Question: A picture paints a thousand words...:

In my Python 2.7 application I have a button which when clicked pops up a menu.
In some circumstances this list is larger than the screen size.
- In Ubuntu 12.04 (uses Gtk 3.4.2) this is OK because you get scroll-arrows (as shown on the right of the picture).- In Ubuntu 12.10/13.04 and Fedora 17 (uses Gtk 3.6) I get the same menu but with no scroll-arrows and you cannot scroll up or down using the mouse.
The strange part is that if I click the button again - the scroll arrows reappear.
So it looks like some-sort of size-allocation issue - its not been calculated on first-popup but is on subsequent pop-up's
### Hence my question
Something obviously has changed with newer GTK libraries - what is now the correct method to display a large popup menu to ensure the scroll arrows are displayed?
Any hints how I should tackle this apparent difference between different GTK versions so that I can get a consistent "show arrows on first click"?
Below is a simple python test program that demonstrates this issue.
I couldn't use GTKParasite to diagnose this because the popup disappears as soon as you click the "Inspect" button on GtkParasite itself.
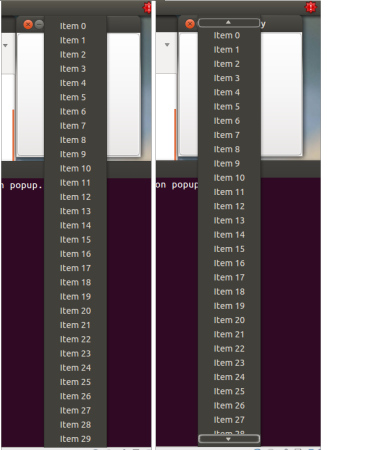
Answer: Use a <URL>, which will have a scroll bar and won't need an initial click to show values.